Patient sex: M
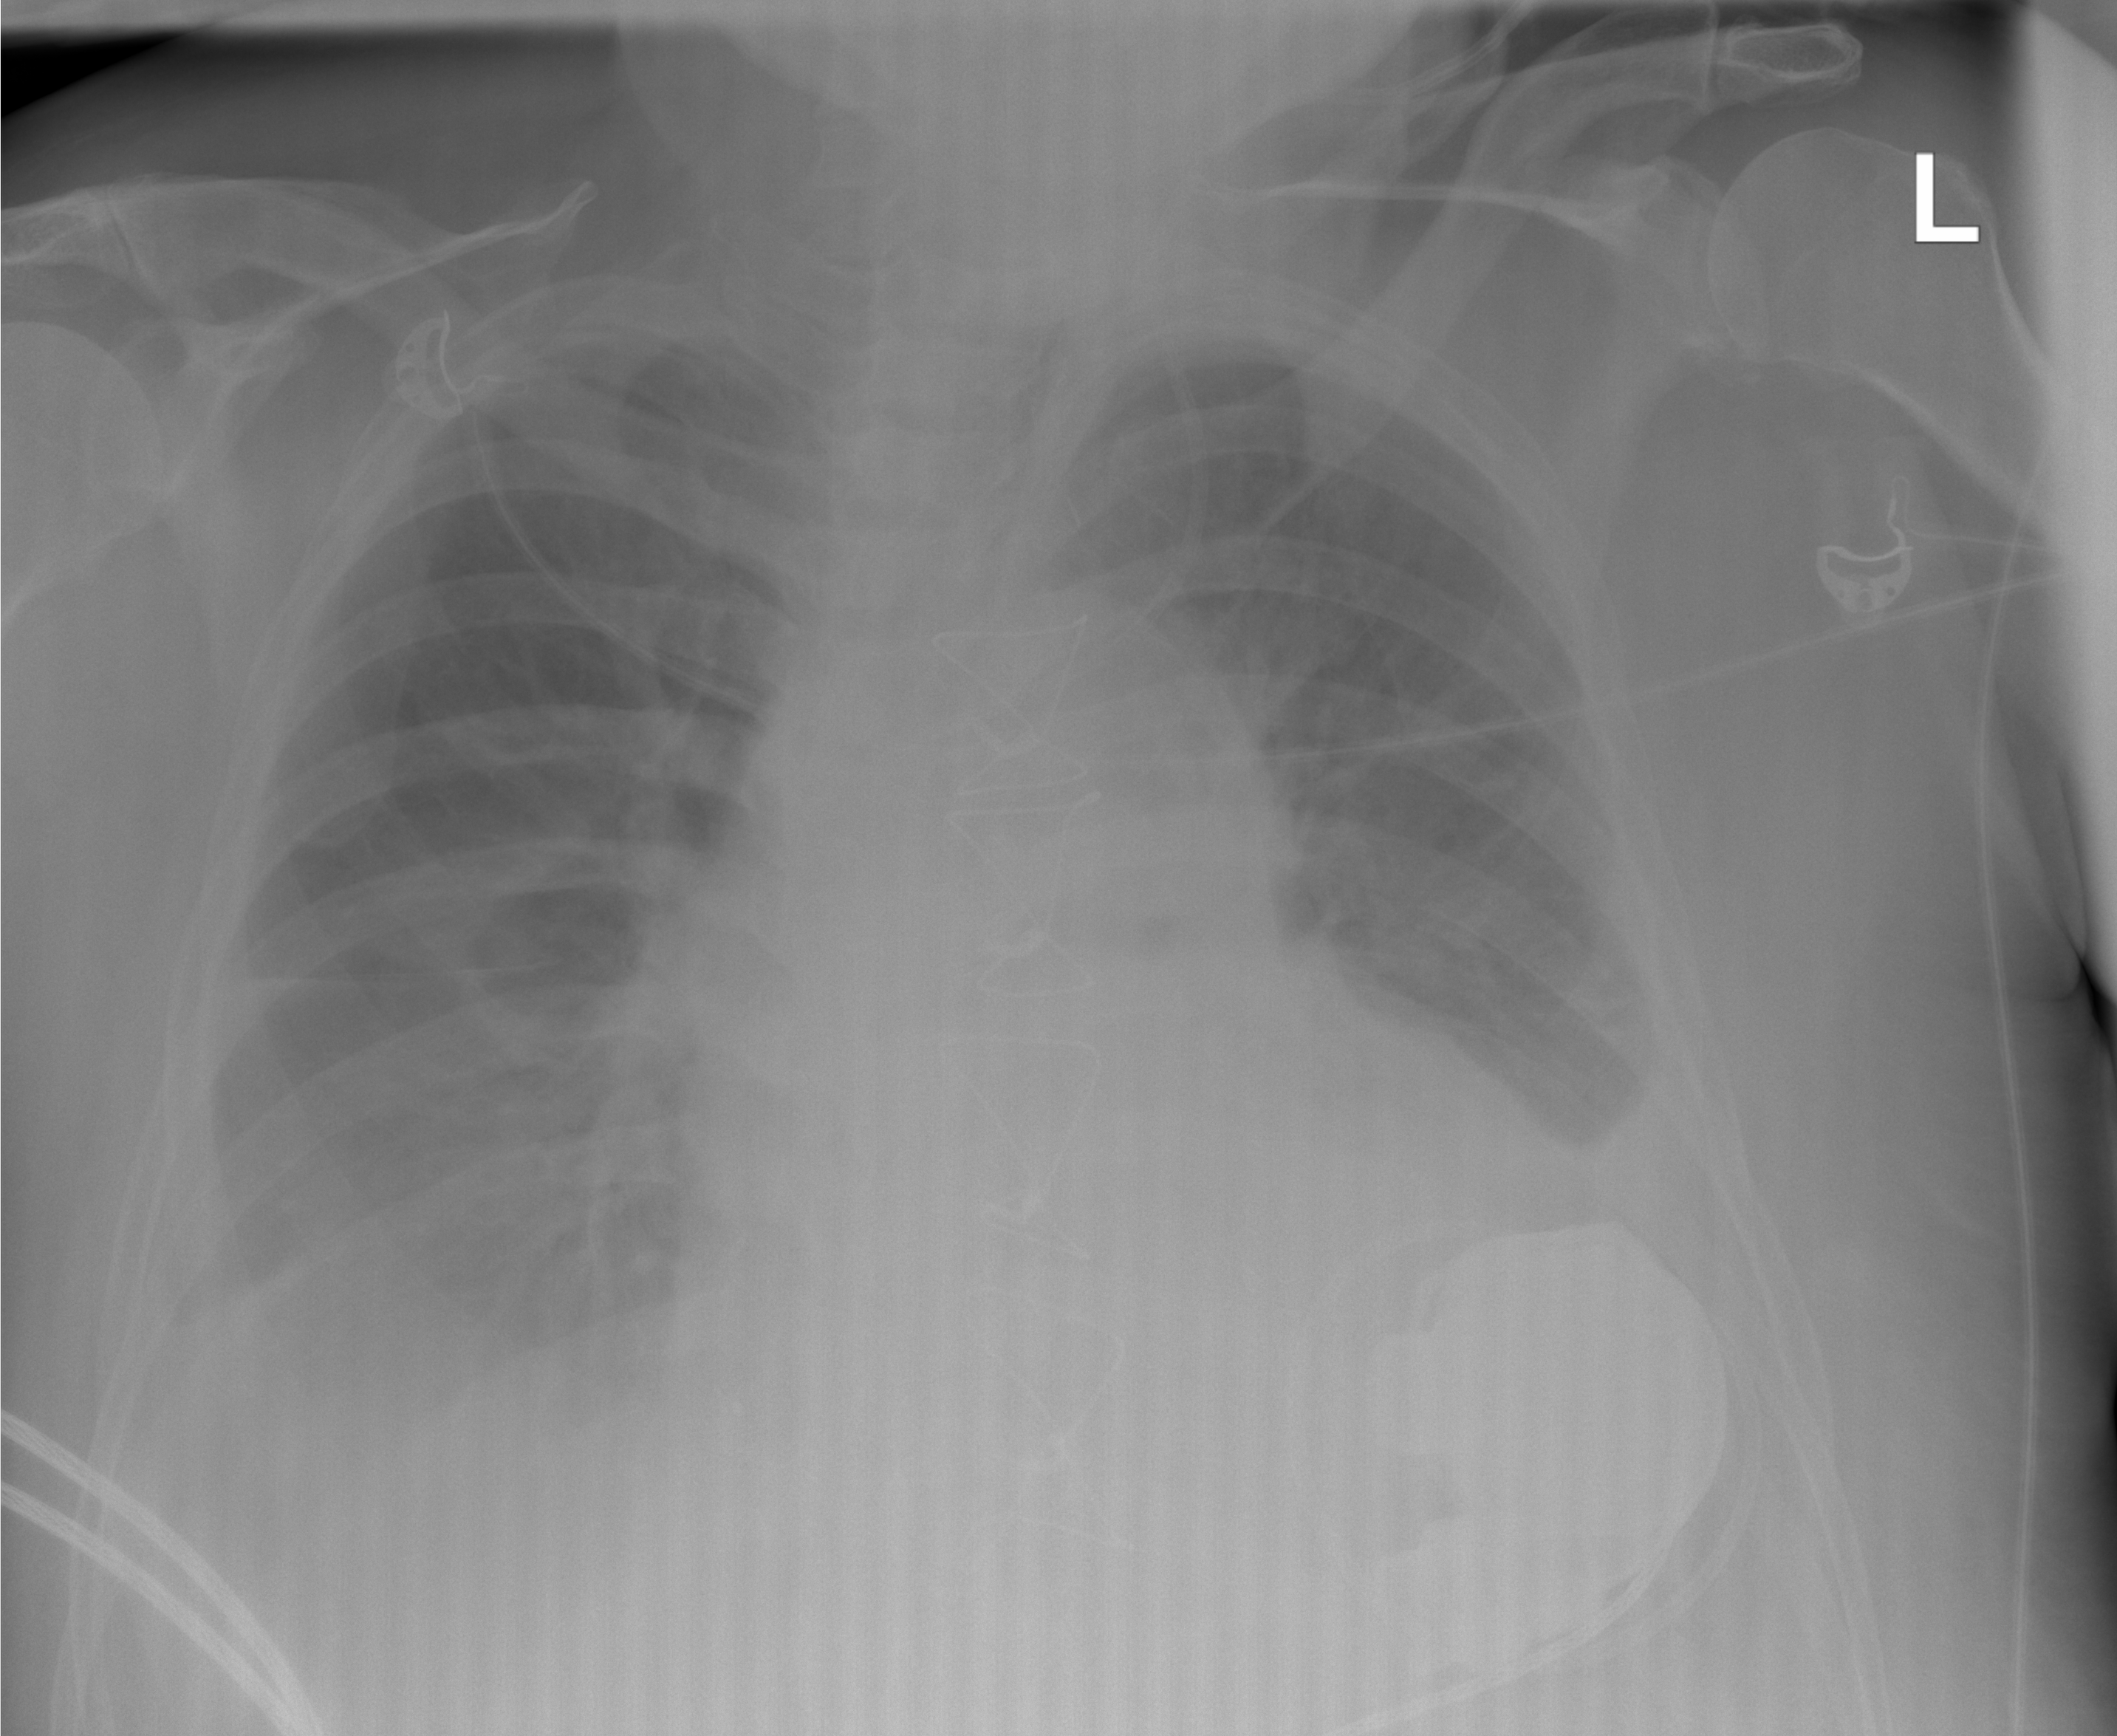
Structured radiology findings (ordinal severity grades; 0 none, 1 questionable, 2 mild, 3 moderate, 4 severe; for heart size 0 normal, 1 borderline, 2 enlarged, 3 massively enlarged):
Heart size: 2
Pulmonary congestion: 2
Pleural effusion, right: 1
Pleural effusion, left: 2
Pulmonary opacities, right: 1
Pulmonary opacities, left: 1
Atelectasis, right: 2
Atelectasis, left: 2